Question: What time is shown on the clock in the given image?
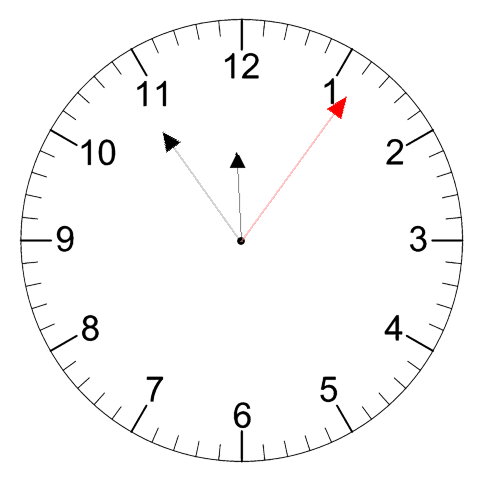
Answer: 11:54:06